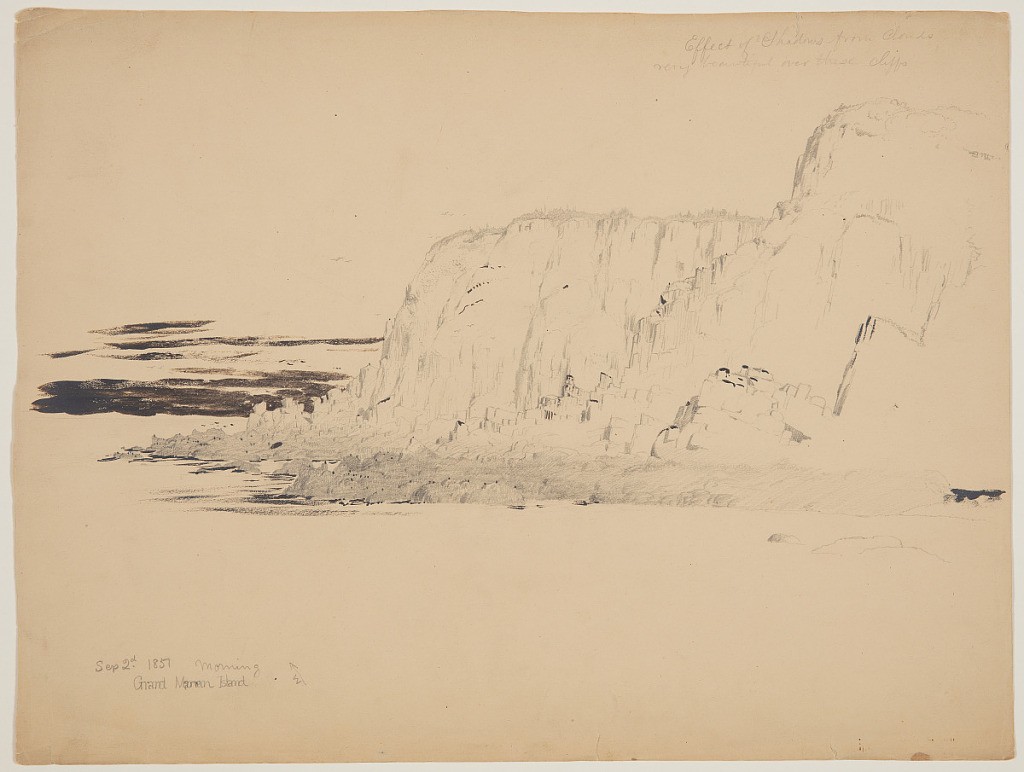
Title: Effect of Shadows over Cliffs, Grand Manan Island, Canada
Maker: Frederic Edwin Church, American, 1826–1900
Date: September 2, 1851
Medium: Graphite and oxidized white gouache on tan wove paper
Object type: drawing
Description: Landscape sketch showing the effects of shadows from clouds over cliffs along the coast of Grand Manan Island in Canada, possibly near Southwest Head or Dark Harbour. Ocean water comprises the foreground, with three semi-submerged rocks visible at right. In the middle distance, a rugged and stone-strewn shoreline is engulfed in shadow by clouds overhead, before abruptly ascending to sheer, rocky cliffs. Seemingly made up of basalt columns, these cliffs are defined by vertical pillars of rock. Trees and other vegetation are visible along their flat crests, while birds fly nearby. In the background at left, distant clouds are rendered in oxidized white gouache, which appears black.